Aerial crown-view tile of a tropical tree (Barro Colorado Island, Panama), acquired 20241112:
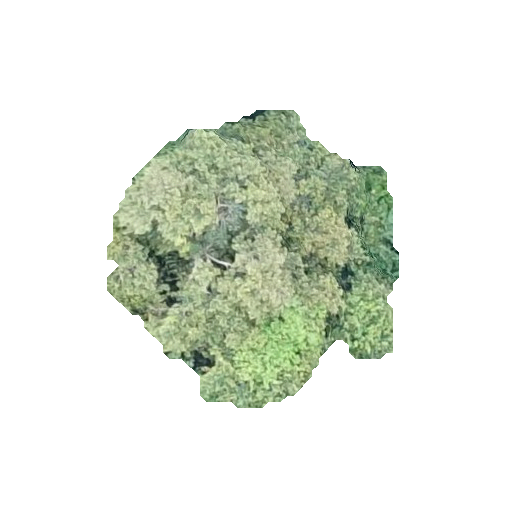
Species: Chrysophyllum cainito
GBIF accepted scientific name: Chrysophyllum cainito
Crown area: 96.18 m²